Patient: sex M, age 65
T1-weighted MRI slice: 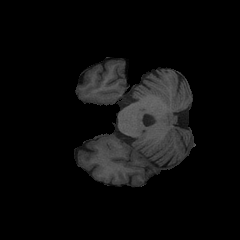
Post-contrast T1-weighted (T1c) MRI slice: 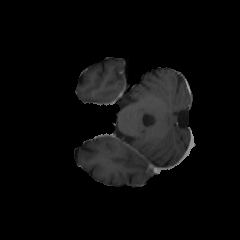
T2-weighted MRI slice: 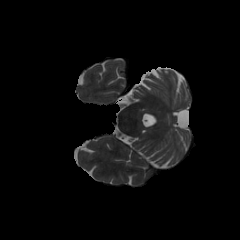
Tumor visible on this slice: no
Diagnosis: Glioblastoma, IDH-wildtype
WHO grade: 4